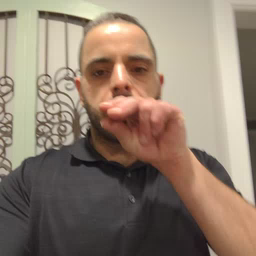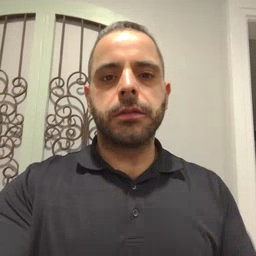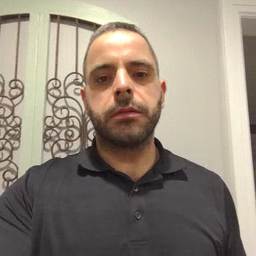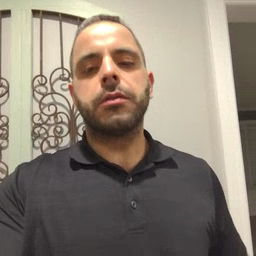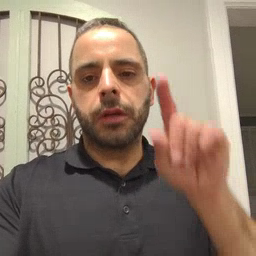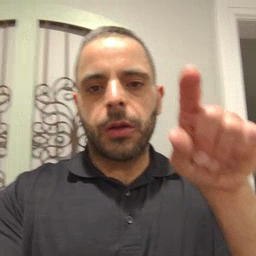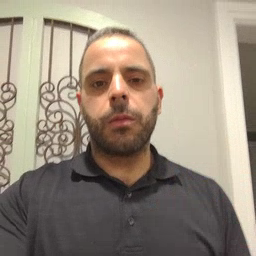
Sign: go